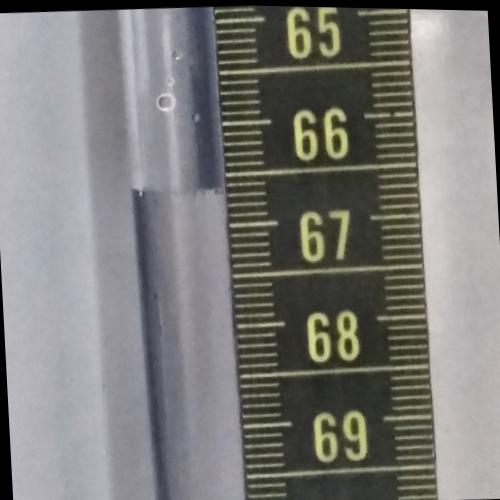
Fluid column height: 66.6 cm